Field crop: maize
Growth stage: 1
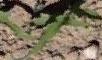
Species: maize